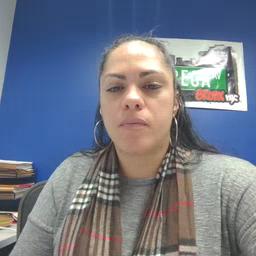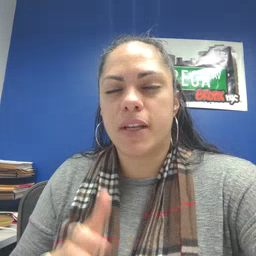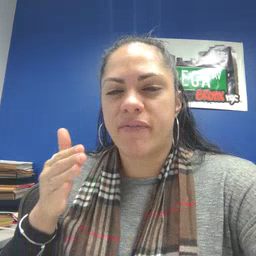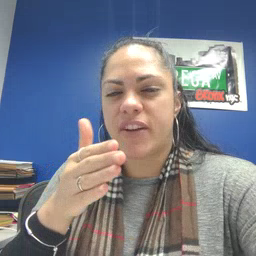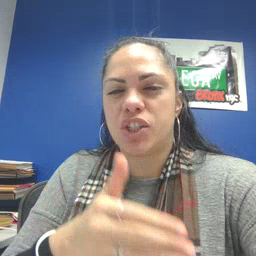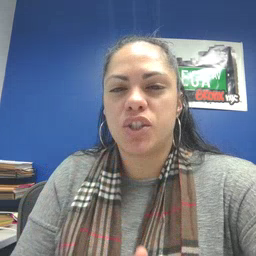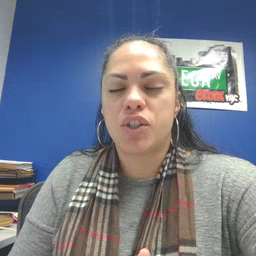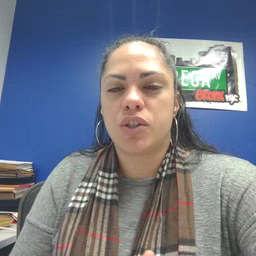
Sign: fish